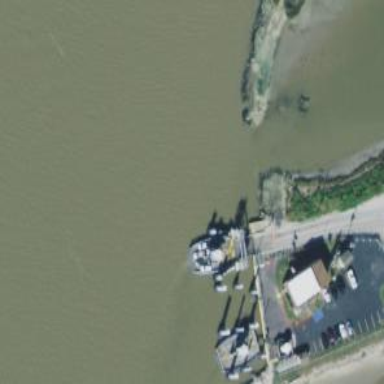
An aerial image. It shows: Ferry terminal.